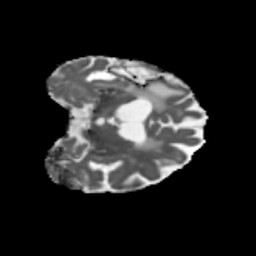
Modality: MD
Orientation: coronal
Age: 79
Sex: female
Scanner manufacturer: siemens
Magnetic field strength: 3 T
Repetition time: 5.47 s
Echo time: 0.0854 s